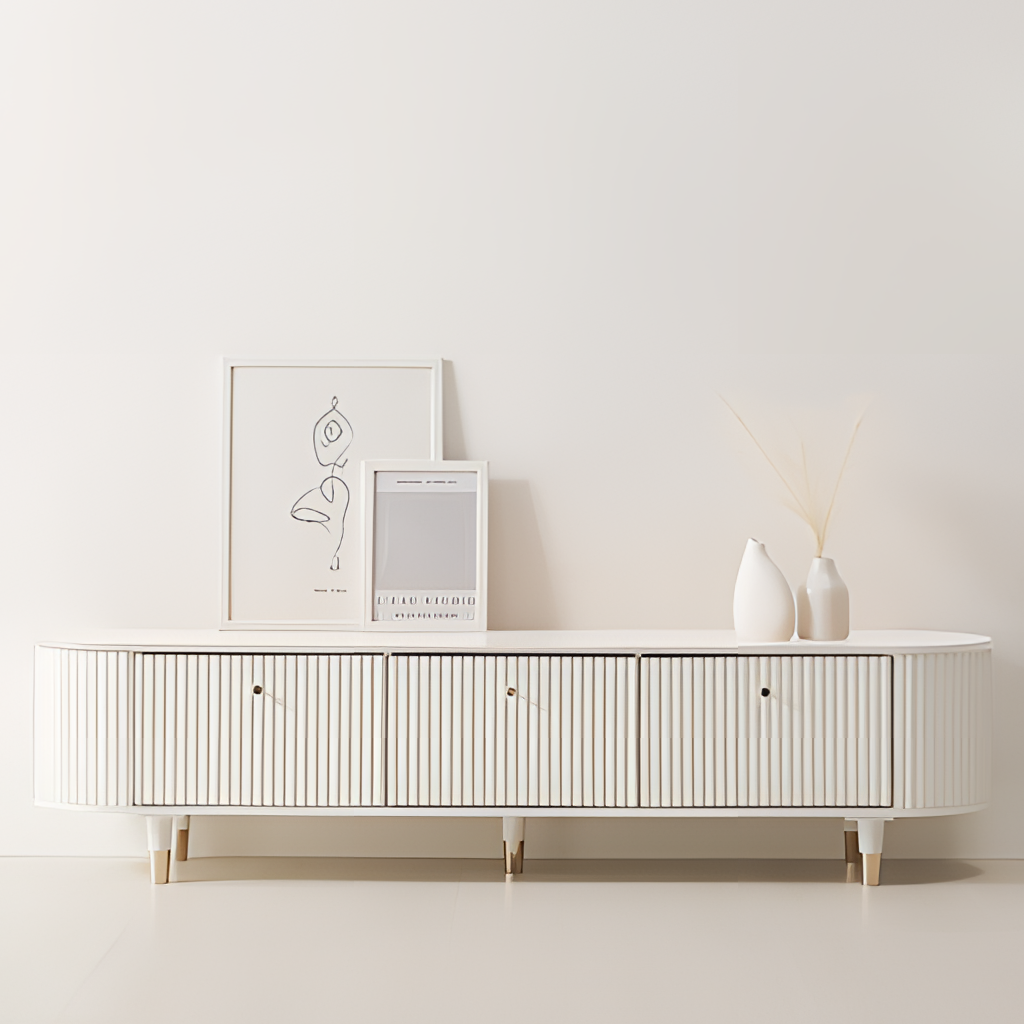
white wood sideboard, living room, white paint wallpaper, with solid pattern, minimalist, tile flooring, with large square pattern